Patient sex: M
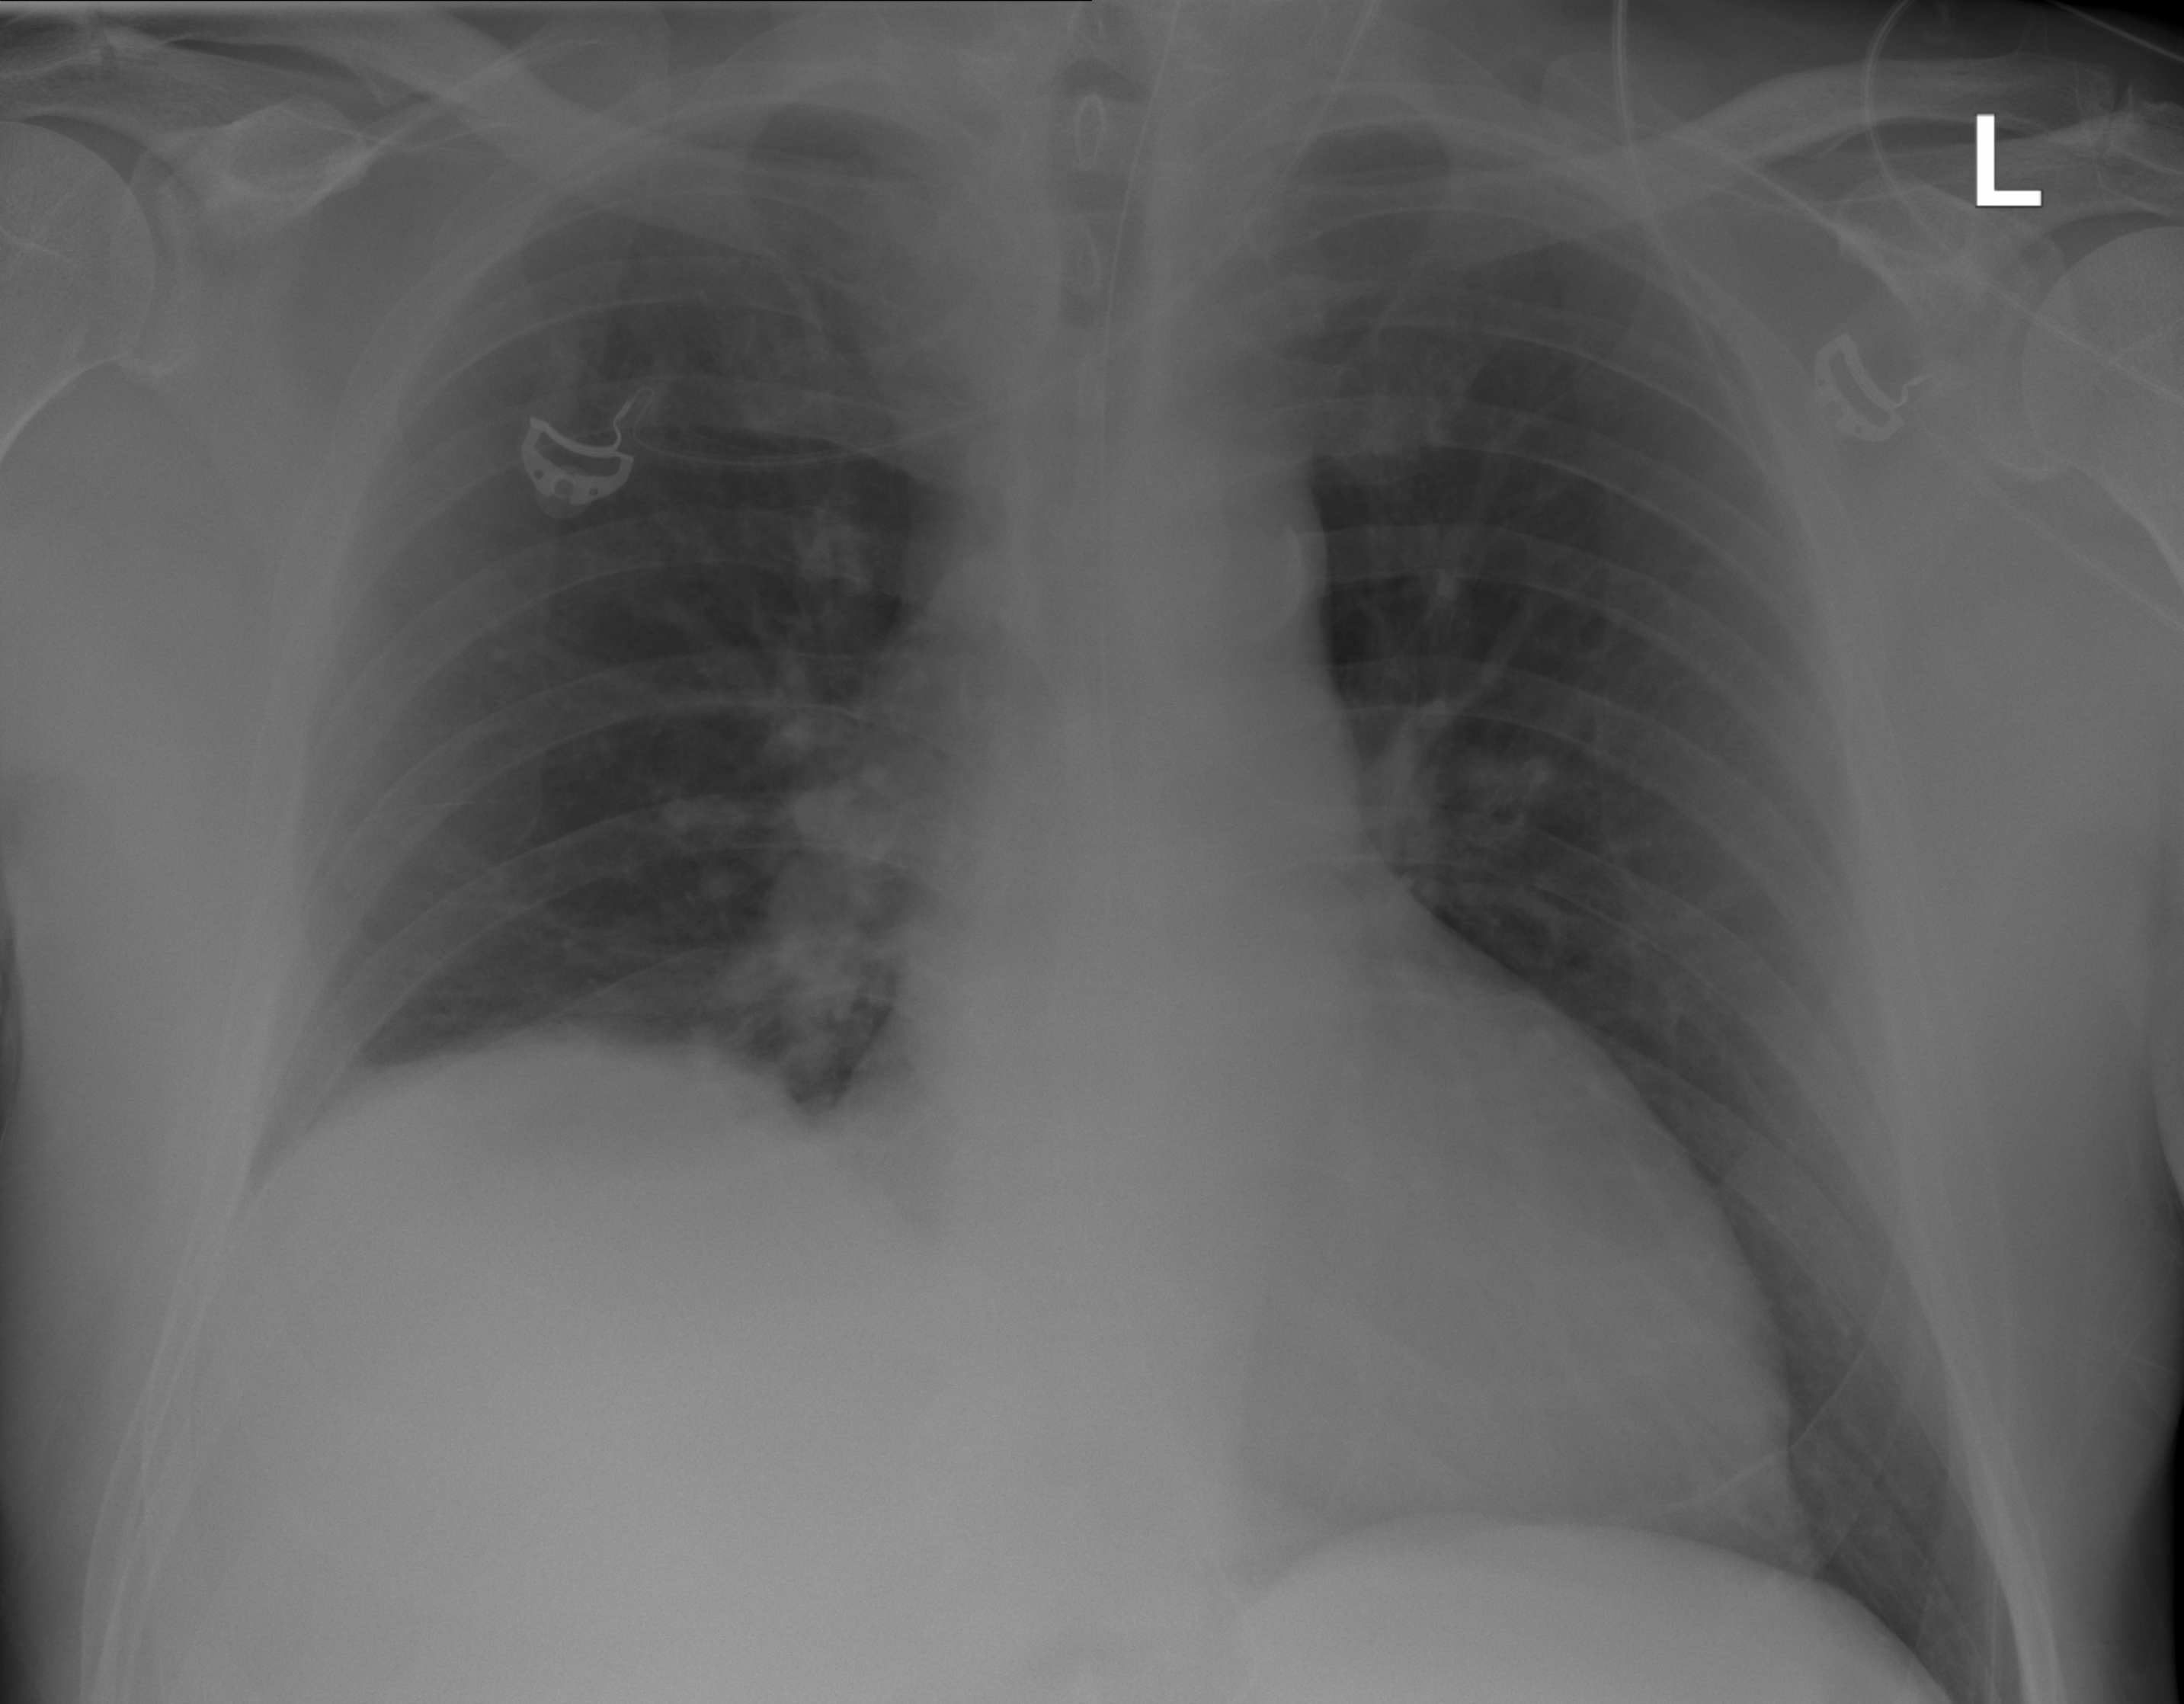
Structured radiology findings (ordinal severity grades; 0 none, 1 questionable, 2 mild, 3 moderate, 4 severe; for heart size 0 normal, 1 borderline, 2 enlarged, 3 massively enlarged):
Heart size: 1
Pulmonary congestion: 0
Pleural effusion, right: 1
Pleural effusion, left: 0
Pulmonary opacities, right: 1
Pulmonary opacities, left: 0
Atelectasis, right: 0
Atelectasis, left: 0